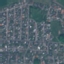
Land use / land cover: Residential